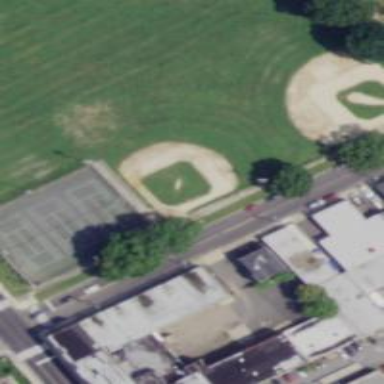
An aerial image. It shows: Baseball pitch for leisure and sports activities.